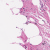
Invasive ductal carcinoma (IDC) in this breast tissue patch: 0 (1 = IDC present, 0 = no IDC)